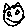
Label: cat